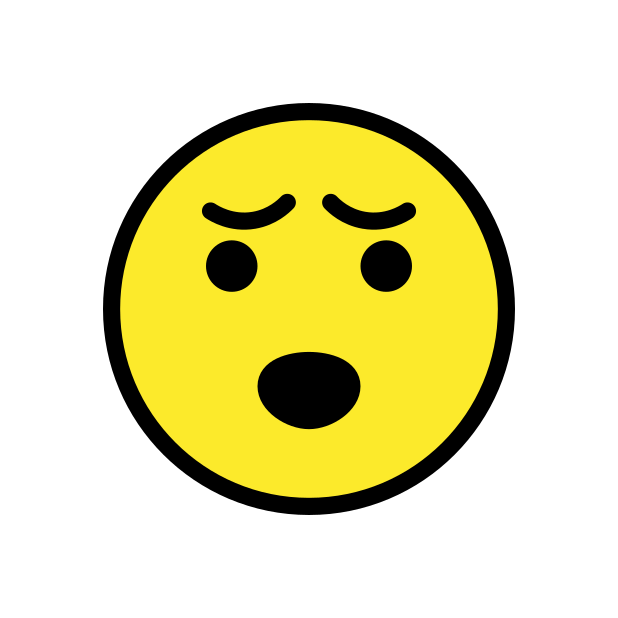
incredulous face